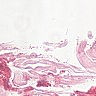
Metastatic tissue present: no